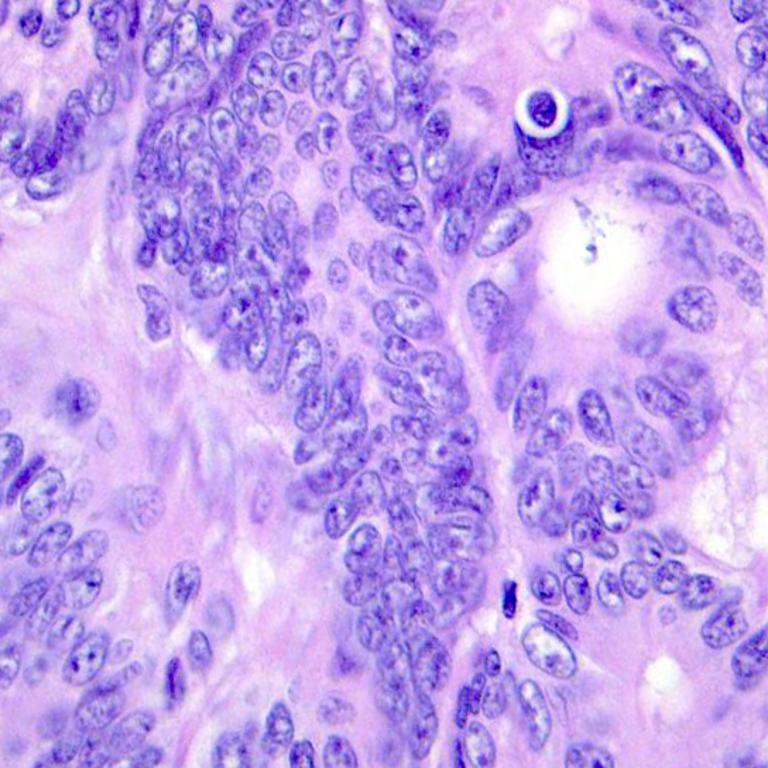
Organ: colon
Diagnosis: adenocarcinomas